Question: Hi I get an error running this code in mono tools?
Unsure how to fix?
'''
using System;
using System.Data;
using System.Collections.Generic;
using System.Linq;
using System.Web;
using System.Web.UI;
using System.Web.UI.WebControls;
using System.Data.Odbc;
using System.Data.SqlClient;
public partial class Default2 : System.Web.UI.Page
{
protected void Page_Load(object sender, EventArgs e)
{
Login1.Authenticate += Login1_Authenticate;
}
protected void Login1_Authenticate(object sender, AuthenticateEventArgs e)
{
OdbcConnection cn = new OdbcConnection("Driver={MySQL ODBC 3.51 Driver}; Server=localhost; Database=gymwebsite; User=root; Password=commando; OPTION=3;");
cn.Open();
OdbcCommand cmd = new OdbcCommand("Select * from login where username=? and password=?", cn);
//Add parameters to get the username and password
cmd.Parameters.Add("@username", OdbcType.VarChar);
cmd.Parameters["@username"].Value = this.Login1.UserName;
cmd.Parameters.Add("@password", OdbcType.VarChar);
cmd.Parameters["@password"].Value = this.Login1.Password;
OdbcDataReader dr = default(OdbcDataReader);
// Initialise a reader to read the rows from the login table.
// If row exists, the login is successful
dr = cmd.ExecuteReader();
if (dr.HasRows)
{
e.Authenticated = true;
Response.Redirect("UserProfileWall.aspx");
// Event Authenticate is true
}
}
}
'''
ystem.NotImplementedException: The requested feature is not implemented. Error 500
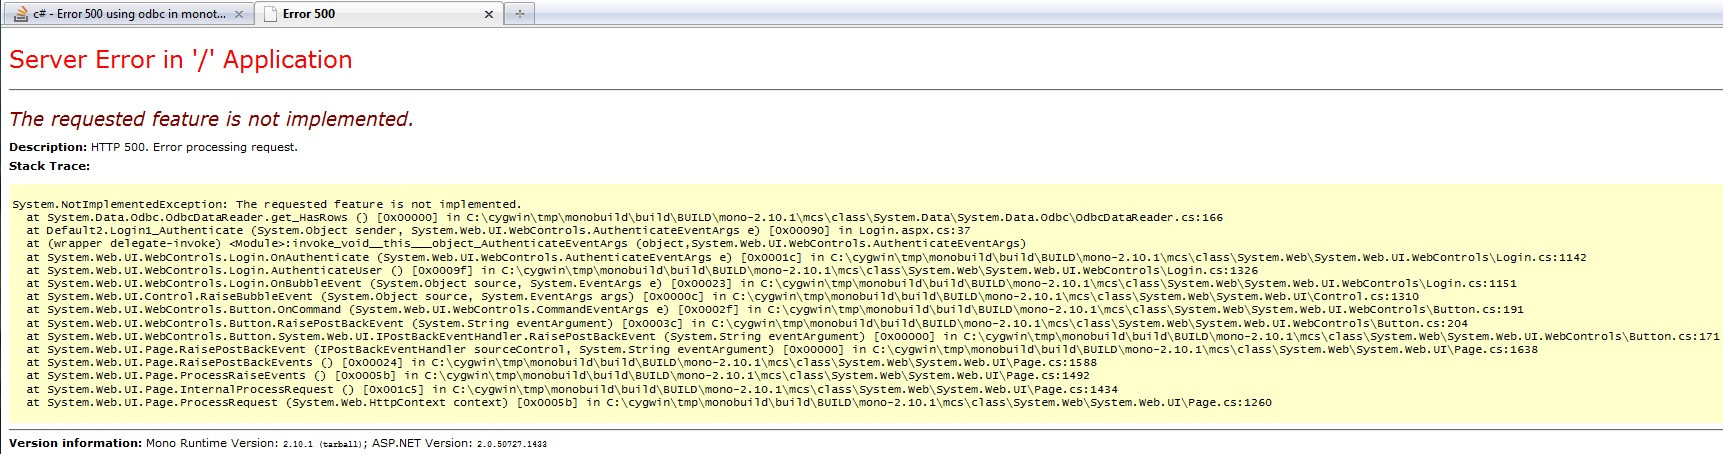
Answer: HasRows is not implemented, but an easy workaround, I think, would be this:
'''
if (dr.Read ()) {
...
}
'''